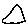
Label: triangle